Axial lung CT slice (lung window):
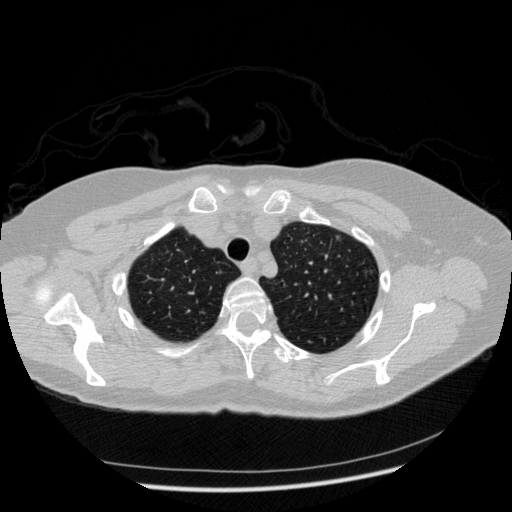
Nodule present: yes
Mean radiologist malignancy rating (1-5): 5